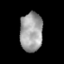
Tissue: skin
Cell type: Epithelial cells
Senescence score: 0.2653
Nuclear area (px): 867
Mean DAPI intensity: 160.239